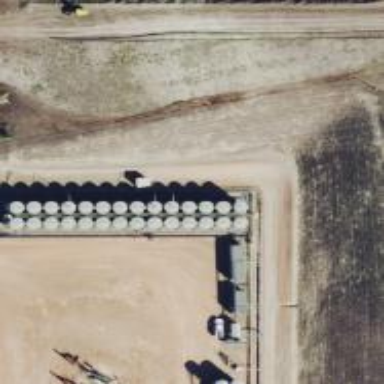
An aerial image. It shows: Storage tank that is man-made.